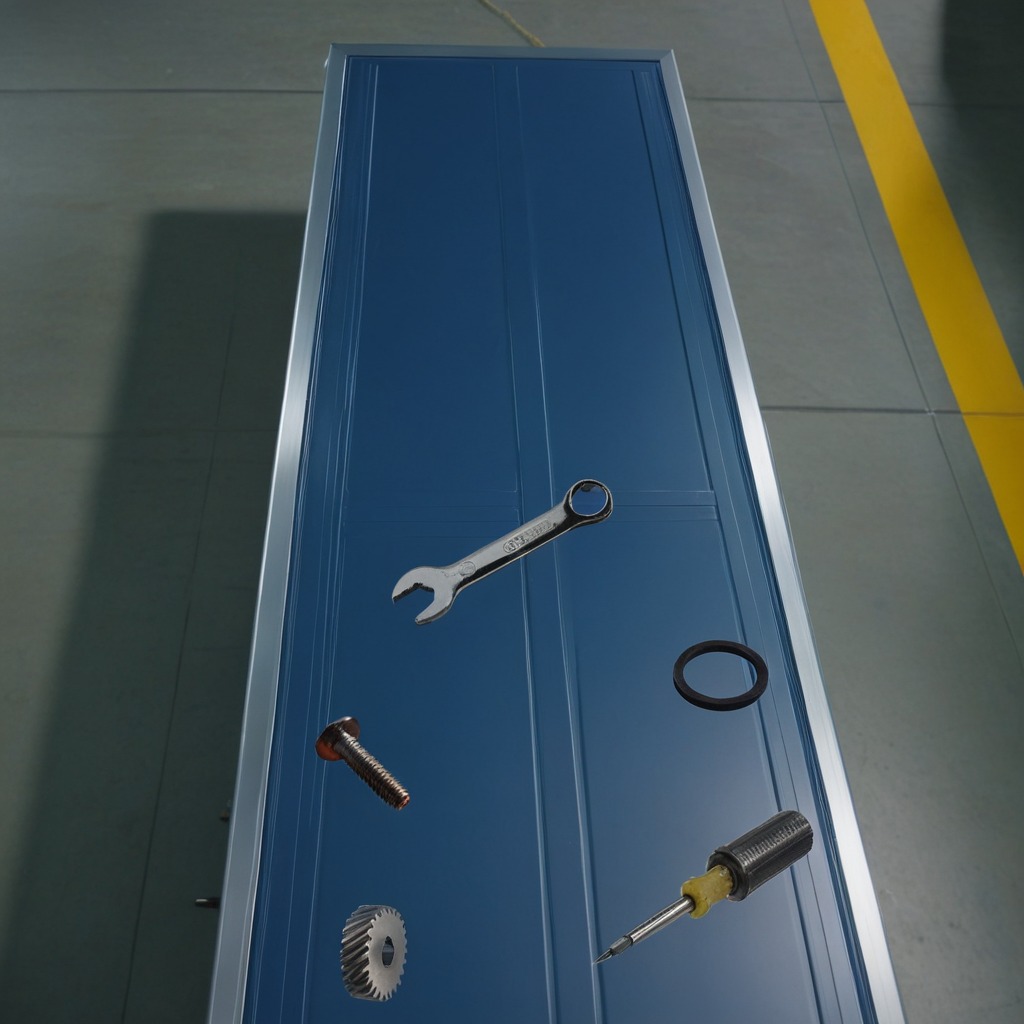
A rubber O-ring, a steel gear with teeth, a metal machine screw, a screwdriver, and a wrench are lying on the toolbox surface in an airplane hangar workshop 8K